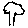
Label: tree